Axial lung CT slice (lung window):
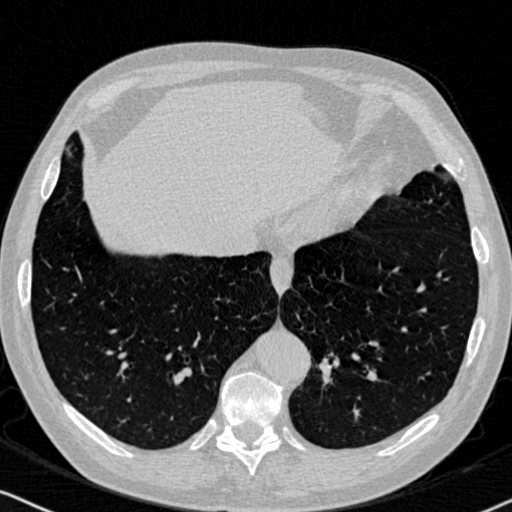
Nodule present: no